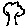
Label: tree